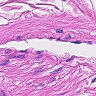
Metastatic tissue present: no